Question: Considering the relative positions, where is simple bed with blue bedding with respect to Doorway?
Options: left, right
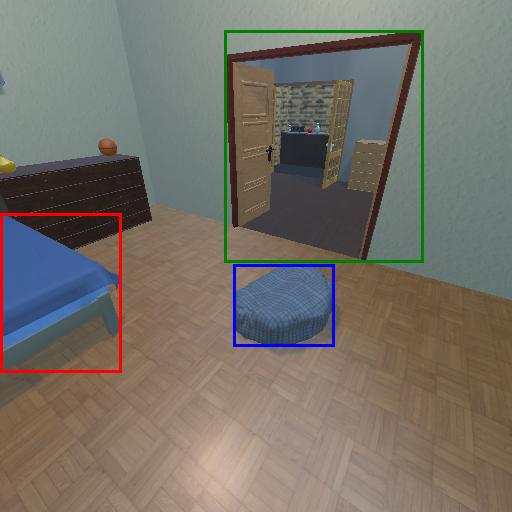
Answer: left